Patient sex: M
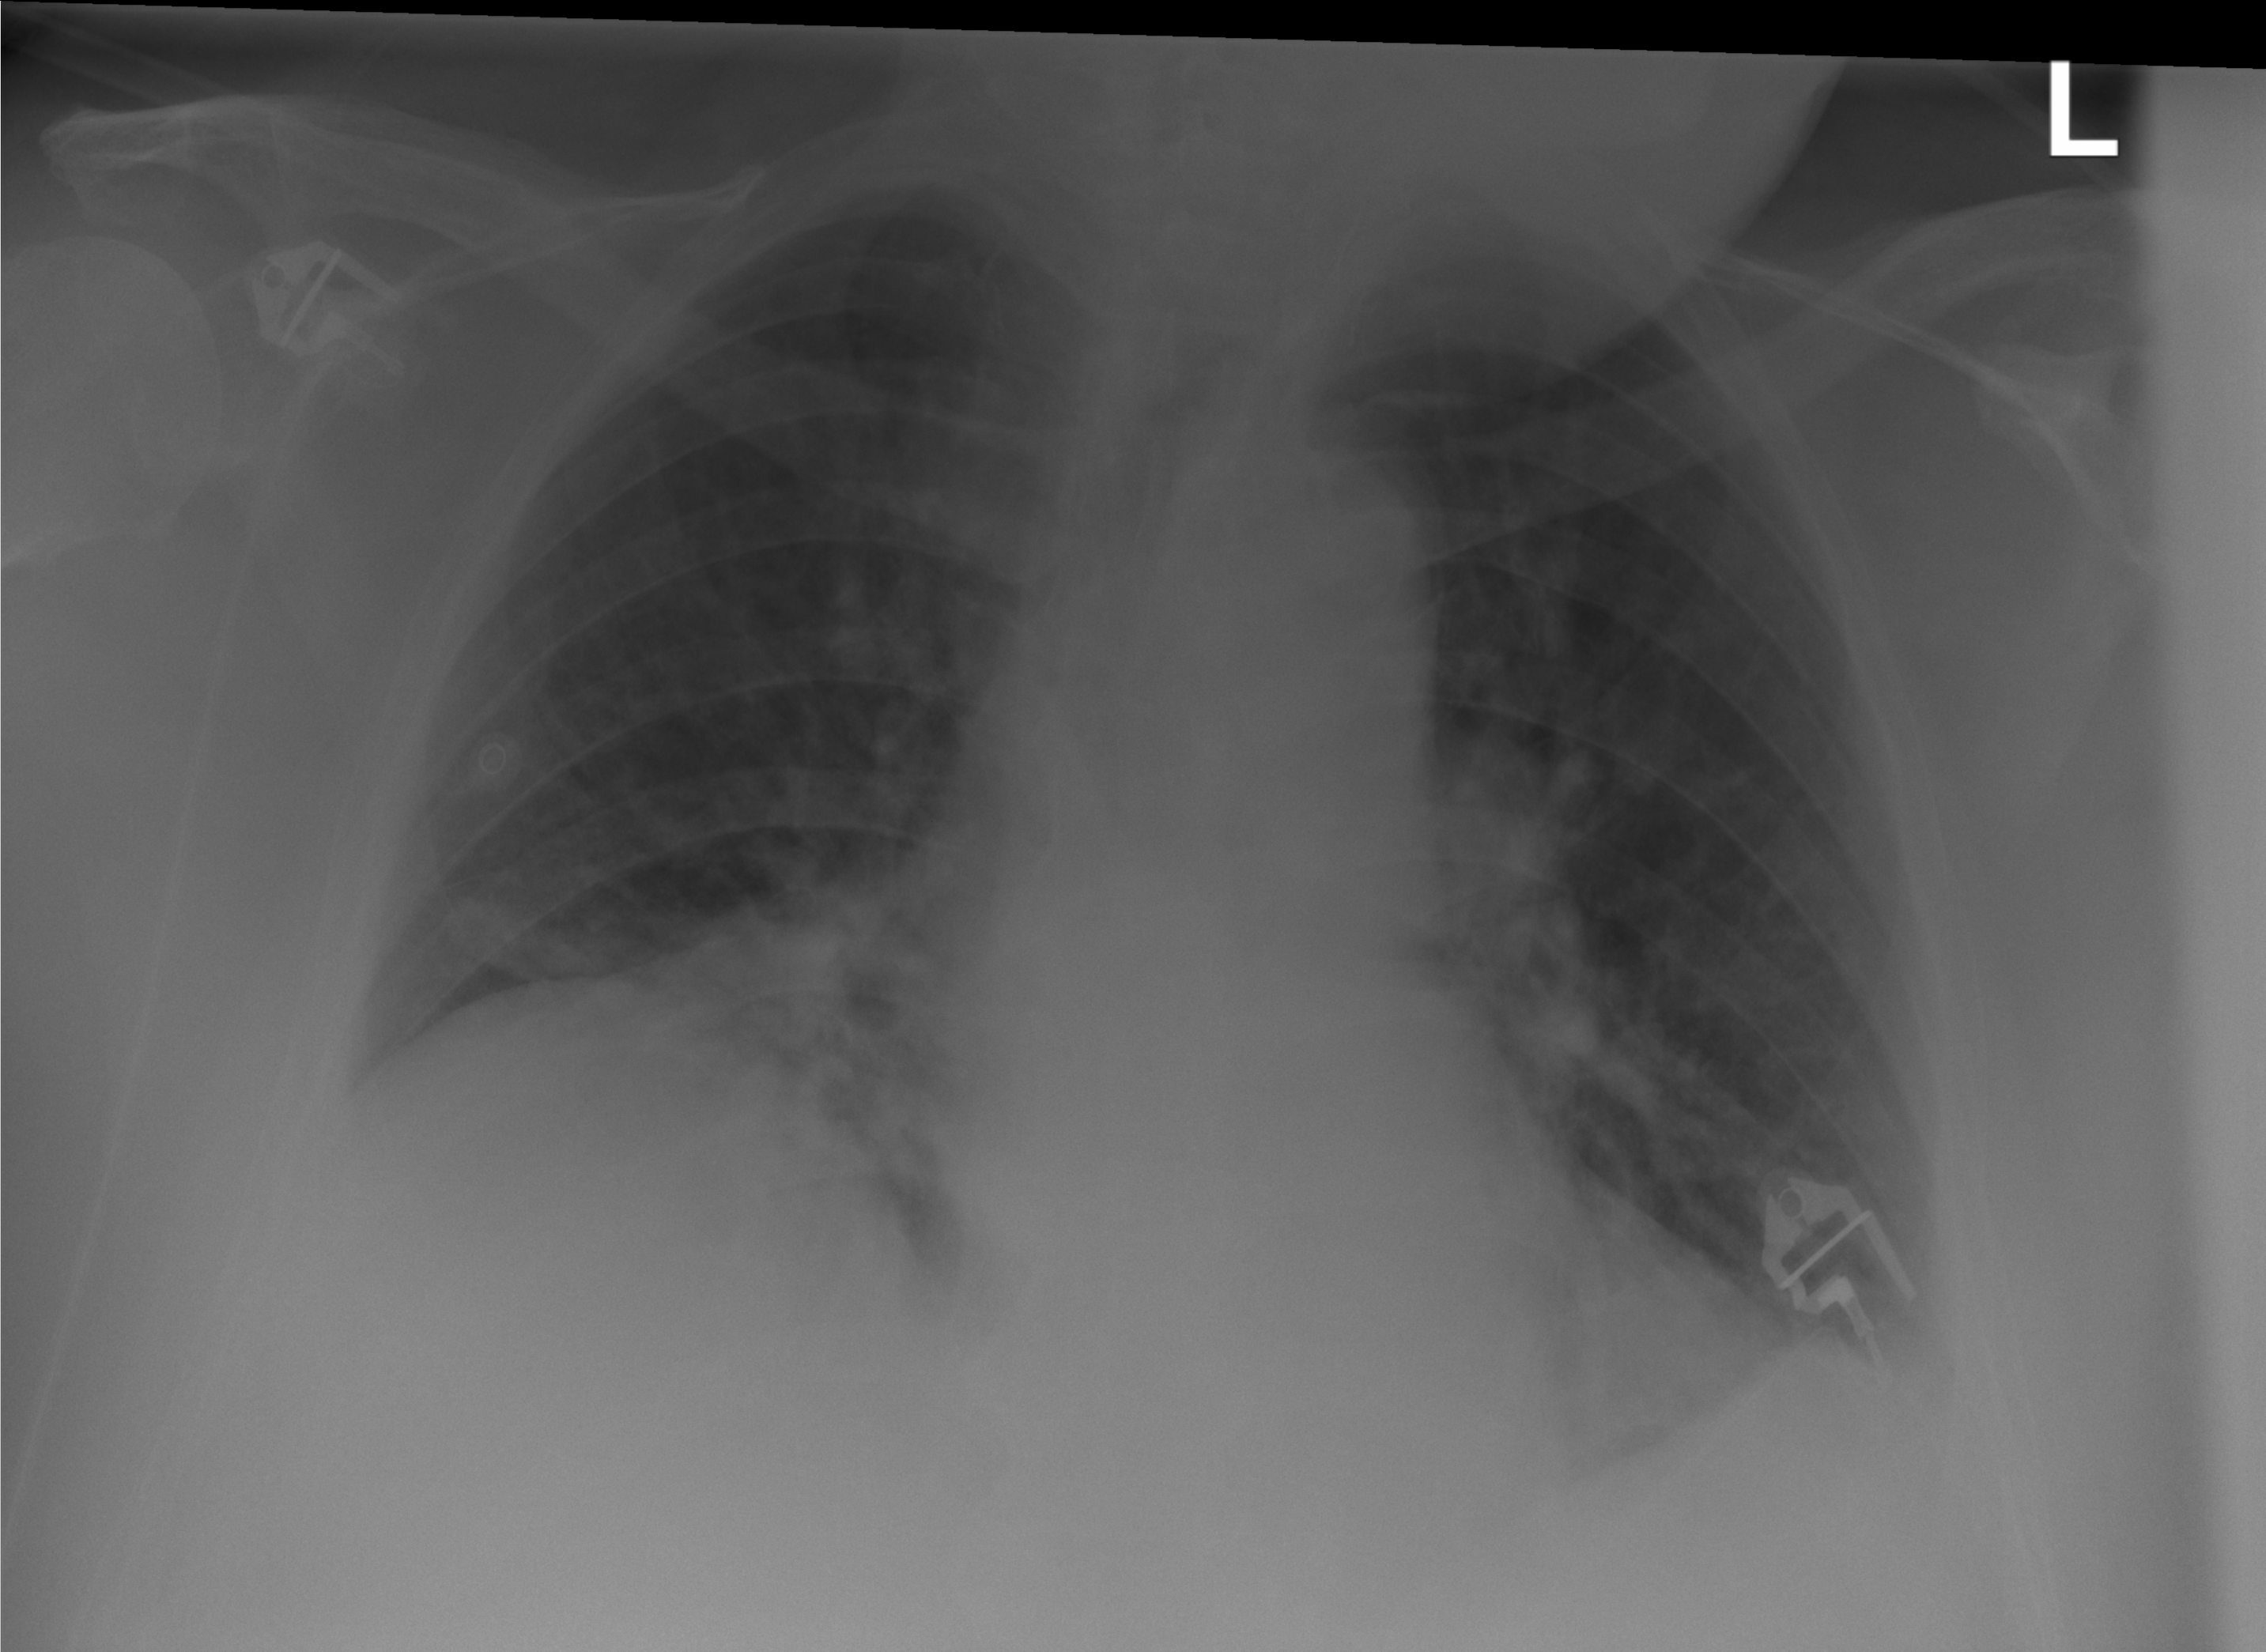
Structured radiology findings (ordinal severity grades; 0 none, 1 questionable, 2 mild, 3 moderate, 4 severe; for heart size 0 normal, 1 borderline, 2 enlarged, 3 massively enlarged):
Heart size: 0
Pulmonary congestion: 0
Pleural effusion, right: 0
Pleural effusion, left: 1
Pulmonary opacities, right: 0
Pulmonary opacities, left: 0
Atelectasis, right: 0
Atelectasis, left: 2